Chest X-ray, PA view. Patient: 57 years old, sex M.
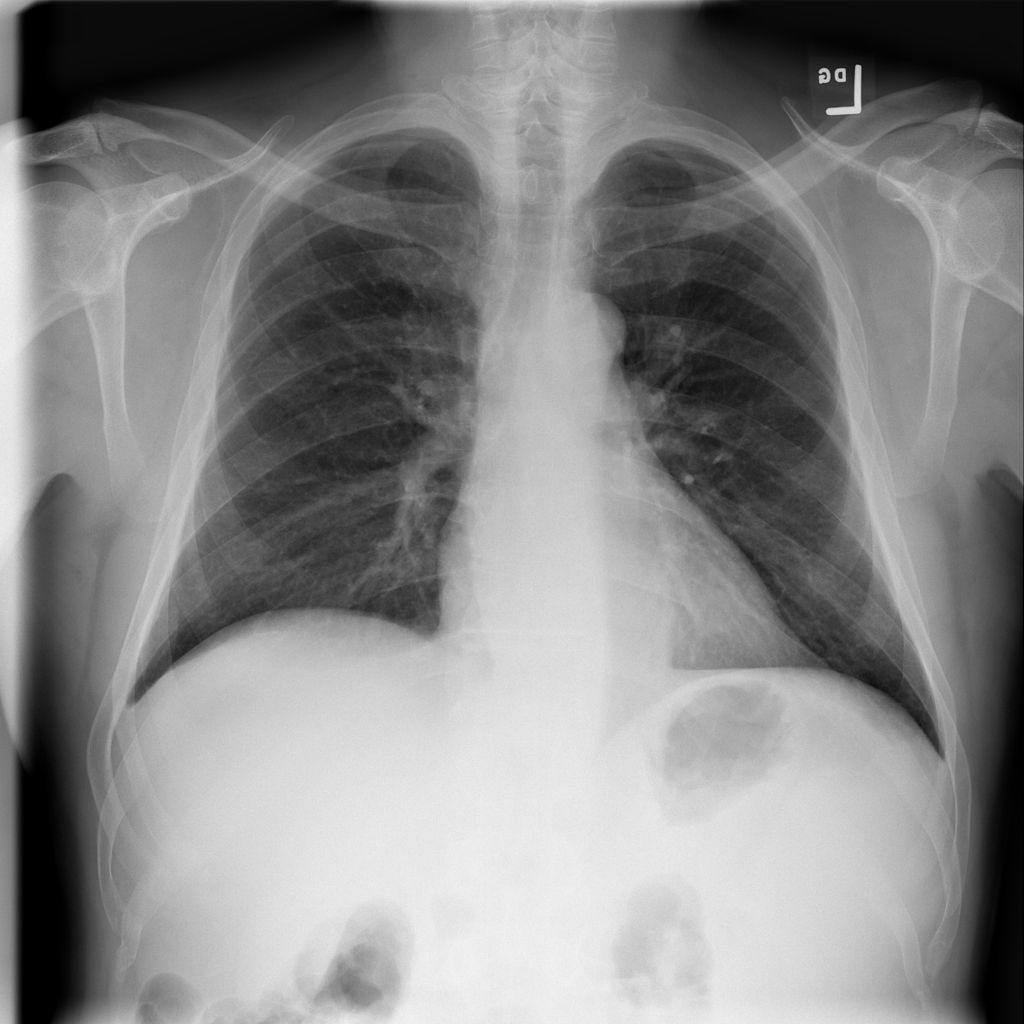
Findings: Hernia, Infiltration